【题型】解答题　【知识点】立体几何　【难度】easy
如图所示，在三棱柱$ABC-A_1B_1C_1$中，$AB=AC$，侧面$BB_1C_1C \perp$底面$ABC$，点$E,F$分别为棱$BC$和$A_1C_1$的中点.

\vspace{0.5em}
\noindent (1) 若底面$\triangle ABC$为边长为2的正三角形，且$CC_1=BC$，侧棱$CC_1$与底面$ABC$所成的角为$60^\circ$，求三棱柱$ABC-A_1B_1C_1$的体积；

\noindent (2) 求证：$EF \parallel$平面$AA_1B_1B$.
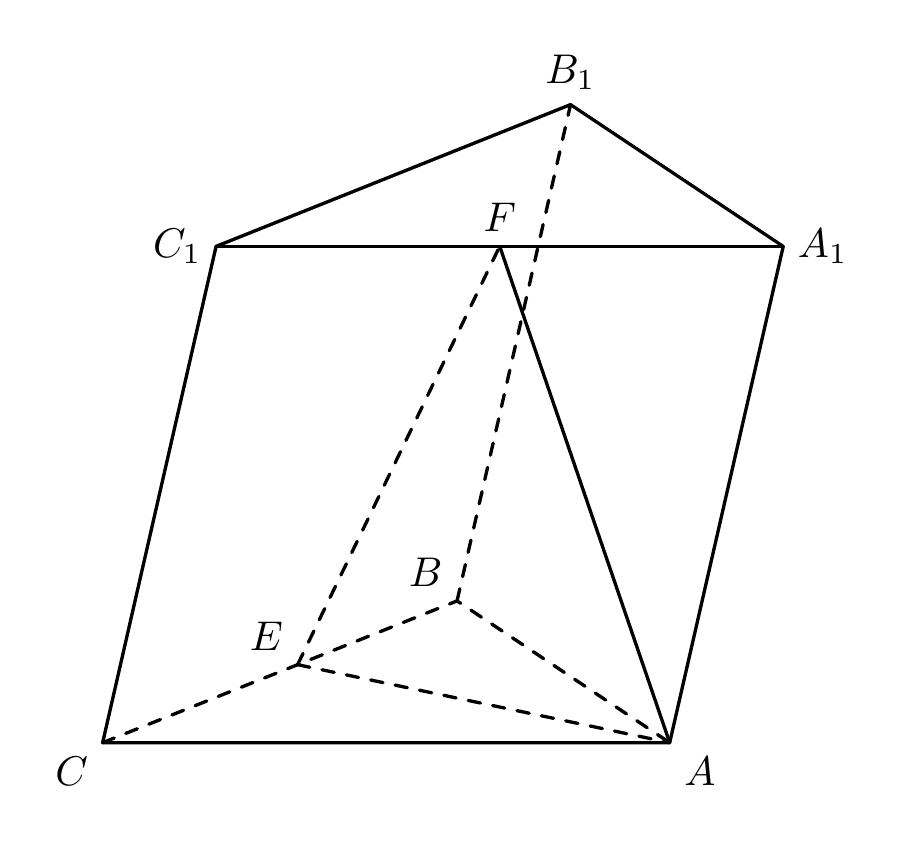
【解答】
\noindent 【详解】（1）在三棱柱$ABC-A_1B_1C_1$中，平面$BB_1C_1C \cap$平面$ABC=BC$，

\noindent 由平面$BB_1C_1C \perp$平面$ABC$，得点$C_1$在平面$ABC$上的射影在直线$BC$上，

\noindent 点$C_1$与其在平面$ABC$上的射影的距离$h$为点$C_1$到平面$ABC$的距离，

\noindent 直线$CC_1$与直线$CB$的夹角即为侧棱$CC_1$与底面$ABC$所成的角为$60^\circ$，

\noindent 因此$h=CC_1\sin60^\circ=\dfrac{\sqrt{3}}{2}BC=\sqrt{3}$，而正$\triangle ABC$的面积$S=\dfrac{\sqrt{3}}{4}BC^2=\sqrt{3}$，

\noindent 所以三棱柱$ABC-A_1B_1C_1$的体积$V=Sh=3$.

\vspace{0.5em}
\noindent （2）在三棱柱$ABC-A_1B_1C_1$中，取$A_1B_1$的中点$G$，连接$BG$，$FG$，

\noindent 在$\triangle A_1B_1C_1$中，由$F$是$A_1C_1$的中点，得$FG \parallel B_1C_1$，且$FG=\dfrac{1}{2}B_1C_1$，

\noindent 而$BC \parallel B_1C_1$且$BC=B_1C_1$，又$E$为棱$BC$的中点，则$FG \parallel BE$，且$FG=BE$，

\noindent 则四边形$BEFG$为平行四边形，$EF \parallel BG$，又$BG \subset$平面$ABB_1A_1$，$EF \not\subset$平面$ABB_1A_1$，

\noindent 所以$EF \parallel$平面$ABB_1A_1$.
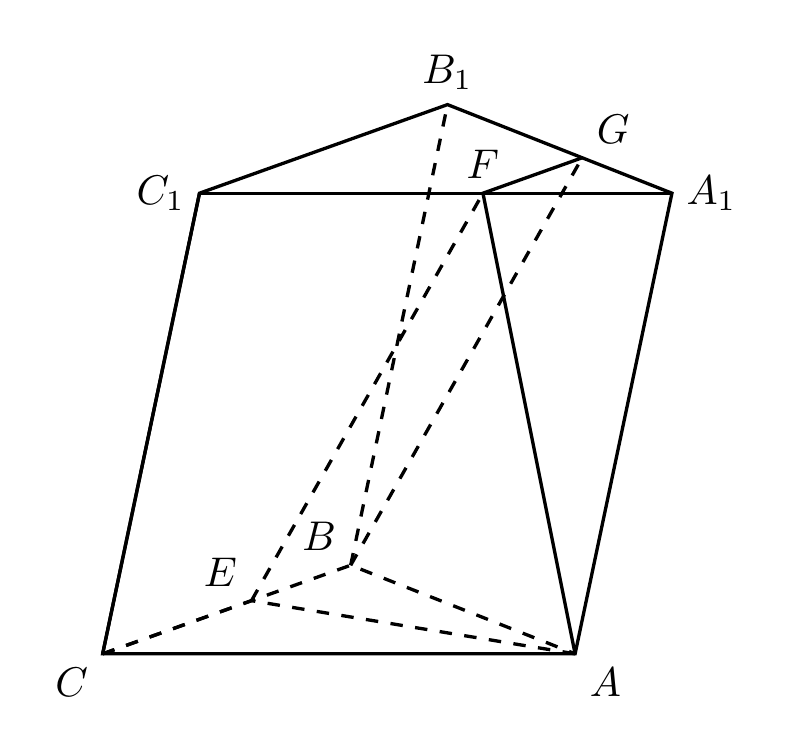